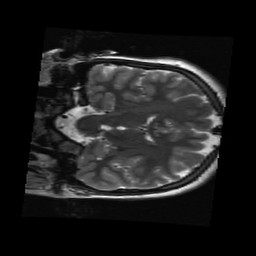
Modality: T2w
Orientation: coronal
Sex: female
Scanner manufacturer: ge
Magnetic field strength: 3 T
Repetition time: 5 s
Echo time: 0.101 s